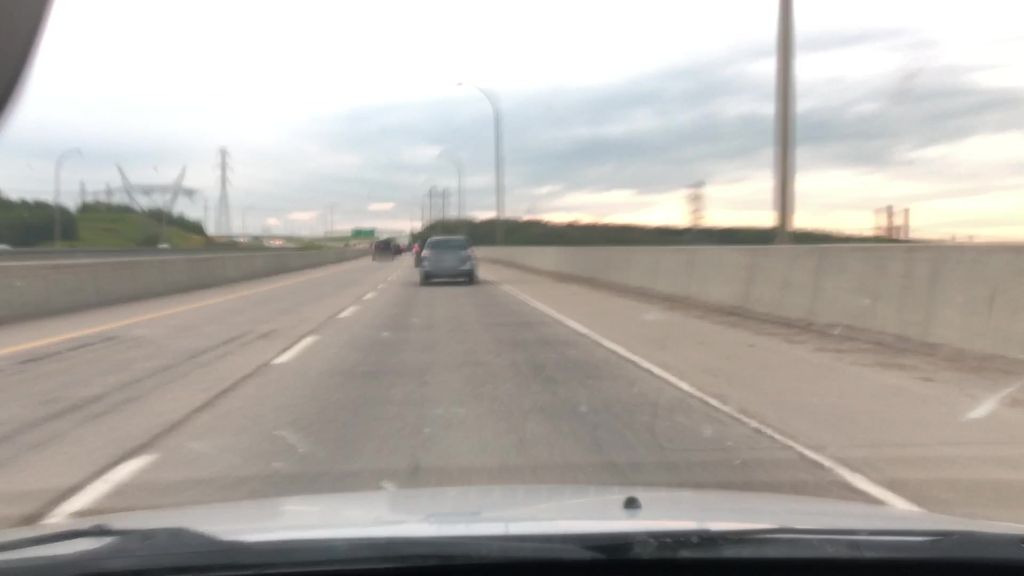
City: edmonton